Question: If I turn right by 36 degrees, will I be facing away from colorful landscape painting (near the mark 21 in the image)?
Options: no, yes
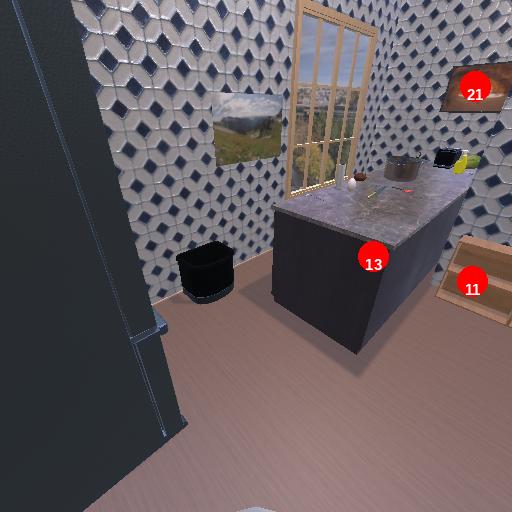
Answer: no